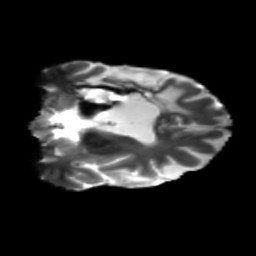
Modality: T2w
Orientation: coronal
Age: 31
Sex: female
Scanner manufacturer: siemens
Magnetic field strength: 3 T
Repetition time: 5.25 s
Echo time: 0.08 s